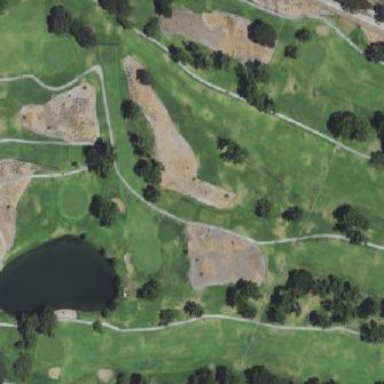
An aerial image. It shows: Golf bunker filled with sandy terrain.